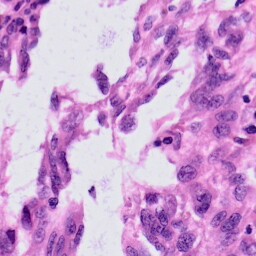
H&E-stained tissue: Skin